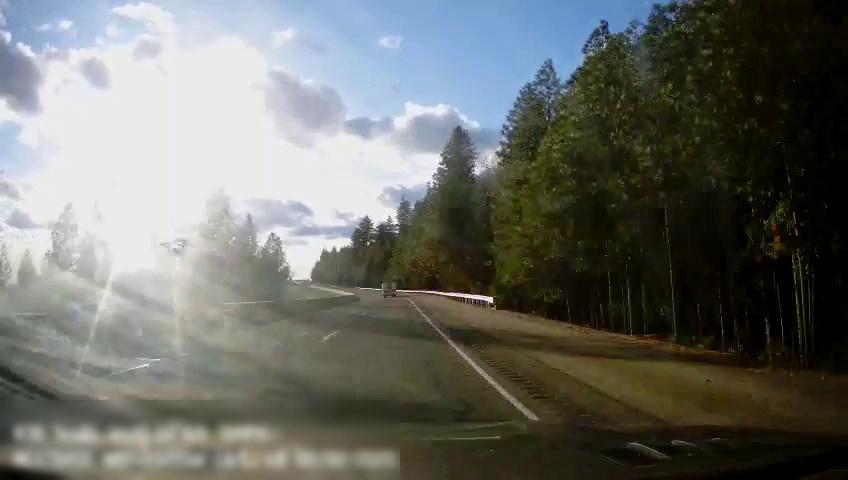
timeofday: Day
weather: Sunny
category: Drivable Space
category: Vehicles | Van
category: Lanes | Alternate Lane
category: Lanes | Current Lane
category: Lanes | Alternate Lane